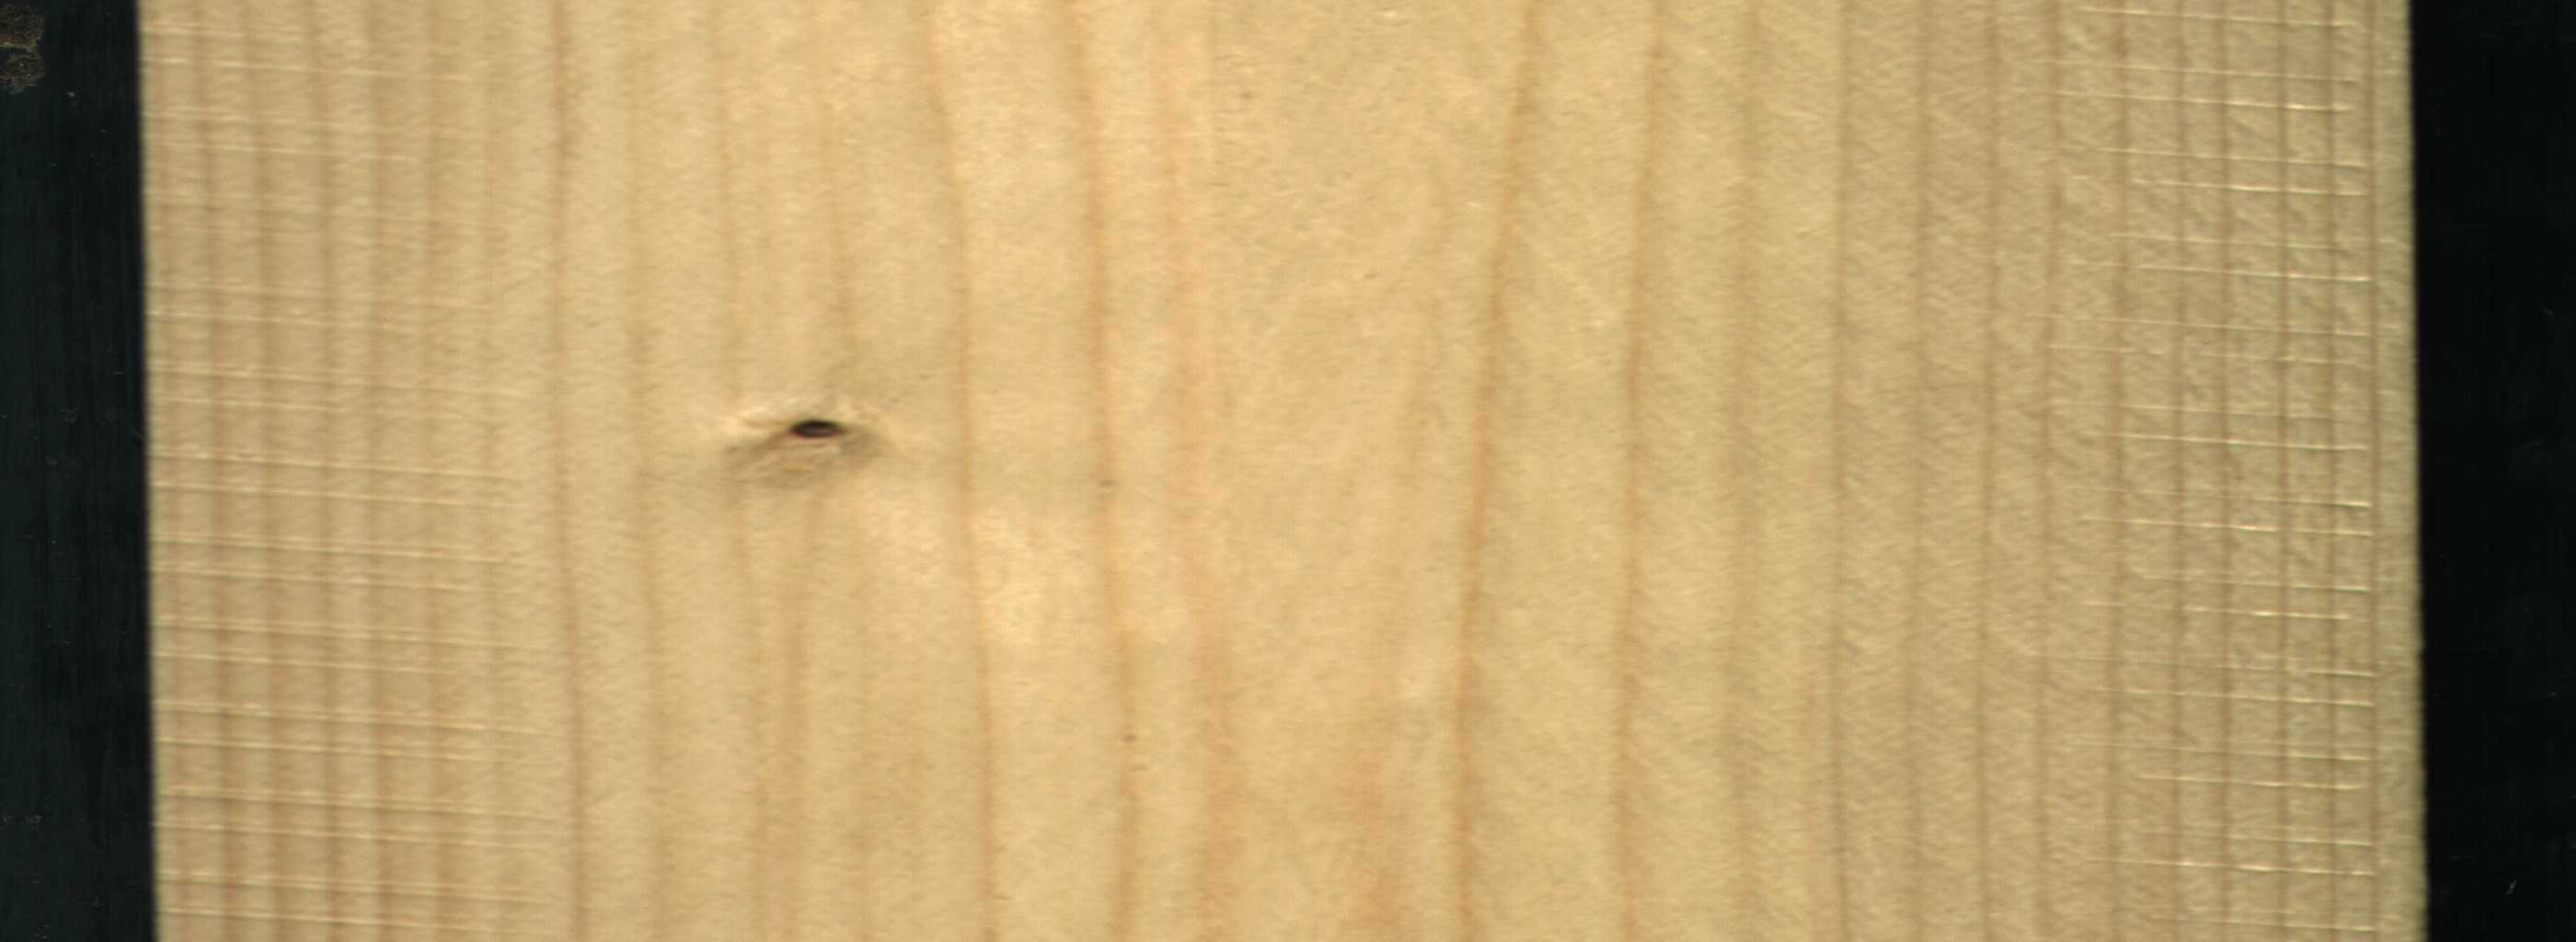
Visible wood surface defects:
Dead_Knot